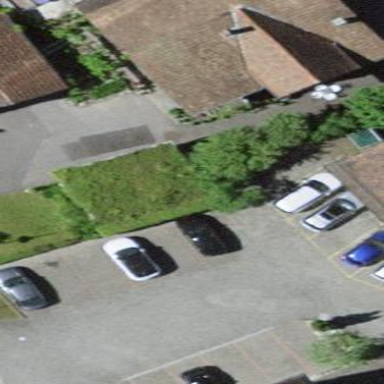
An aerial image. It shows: Parking area.